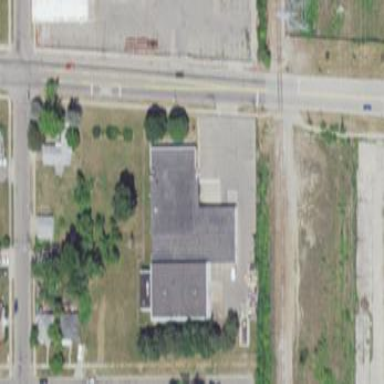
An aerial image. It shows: Building that serves as food bank.